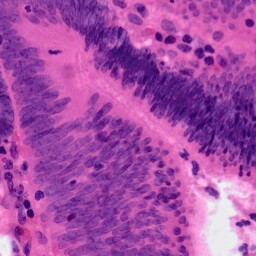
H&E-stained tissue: Colon